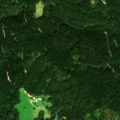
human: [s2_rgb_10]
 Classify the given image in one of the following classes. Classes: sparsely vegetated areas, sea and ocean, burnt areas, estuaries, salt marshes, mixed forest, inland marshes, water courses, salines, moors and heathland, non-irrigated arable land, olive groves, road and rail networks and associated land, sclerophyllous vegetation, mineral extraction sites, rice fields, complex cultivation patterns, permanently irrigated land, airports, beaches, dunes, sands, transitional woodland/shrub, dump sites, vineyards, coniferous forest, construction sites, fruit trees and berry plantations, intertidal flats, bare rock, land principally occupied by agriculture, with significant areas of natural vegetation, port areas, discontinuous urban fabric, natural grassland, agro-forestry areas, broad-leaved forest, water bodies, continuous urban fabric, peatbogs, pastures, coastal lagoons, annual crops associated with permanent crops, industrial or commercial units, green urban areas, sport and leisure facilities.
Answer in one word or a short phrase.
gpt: land principally occupied by agriculture, with significant areas of natural vegetation, coniferous forest